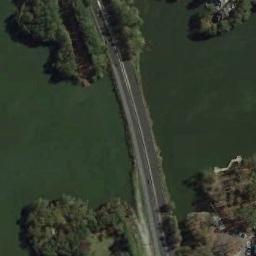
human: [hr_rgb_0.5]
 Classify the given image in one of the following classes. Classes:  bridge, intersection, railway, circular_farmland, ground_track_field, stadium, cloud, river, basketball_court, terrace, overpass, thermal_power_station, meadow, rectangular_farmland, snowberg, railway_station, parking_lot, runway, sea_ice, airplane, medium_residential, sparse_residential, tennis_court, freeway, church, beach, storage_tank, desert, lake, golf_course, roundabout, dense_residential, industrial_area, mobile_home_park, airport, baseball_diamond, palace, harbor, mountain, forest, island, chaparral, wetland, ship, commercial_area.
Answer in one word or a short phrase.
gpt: bridge